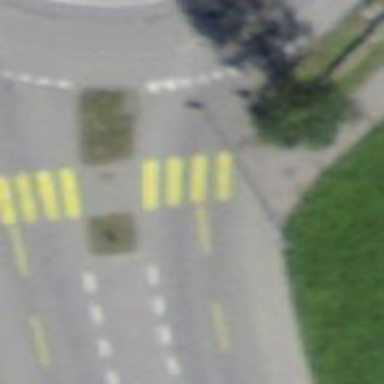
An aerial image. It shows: Uncontrolled zebra crossing on the road.